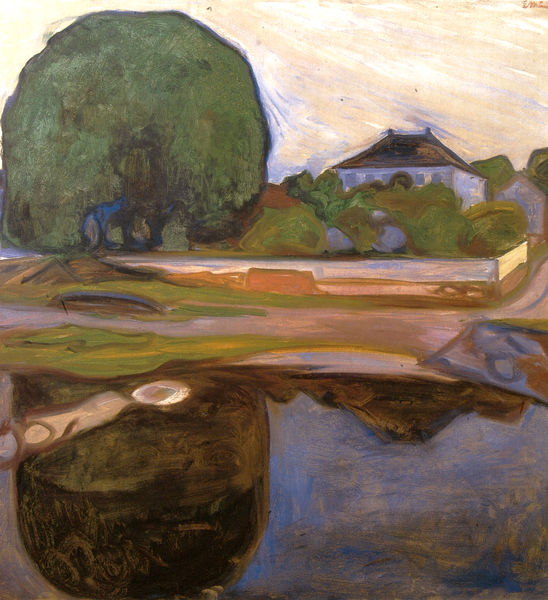
Titel: Aasgaardstrand
Künstler: Edvard Munch
Institution: (Privatsammlung)
Schlagwörter: baum, blau, dunkel, himmel, schatten, wasser, grün, landschaft, see, braun, fenster, grau, hell, licht, schwarz, strasse, weiss, dach, haus, weg, stein, steine, öl, spiegelung, schornstein, garten, mauer, baumkrone, munch, nordisch